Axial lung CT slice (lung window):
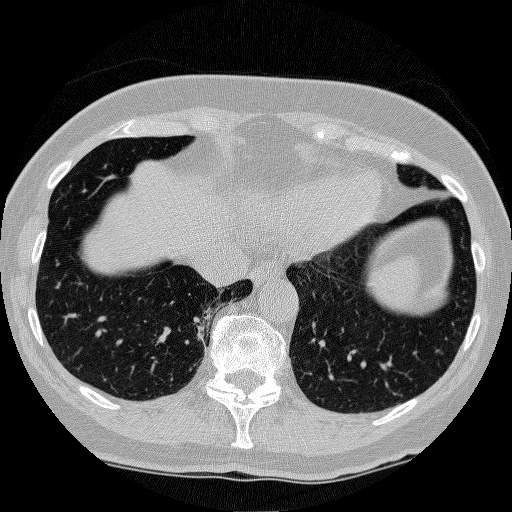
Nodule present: no